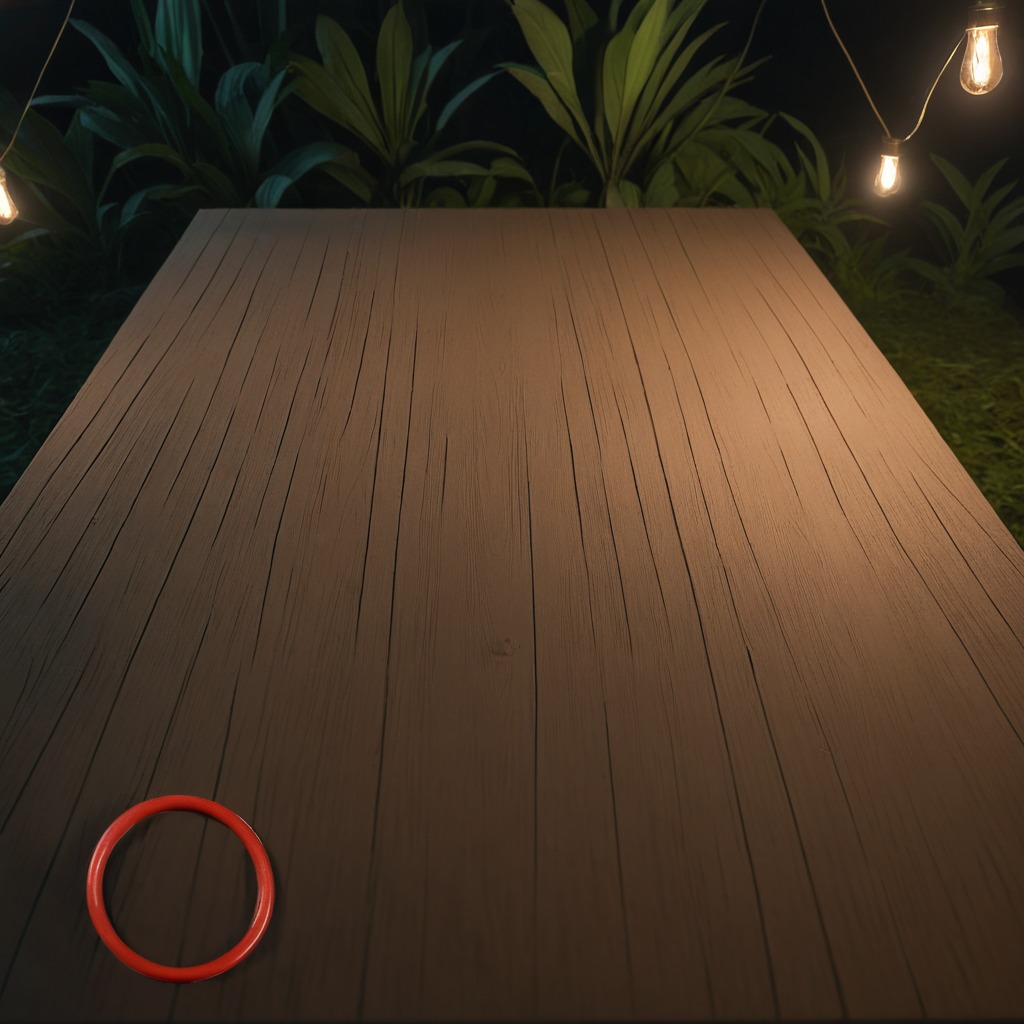
A rubber O-ring is lying on a wooden table inside a jungle field workshop tent at night dim ambient light soft shadows worn but